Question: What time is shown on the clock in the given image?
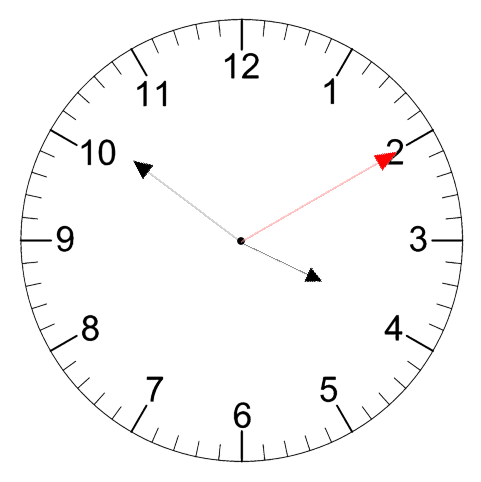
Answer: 03:51:10